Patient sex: F
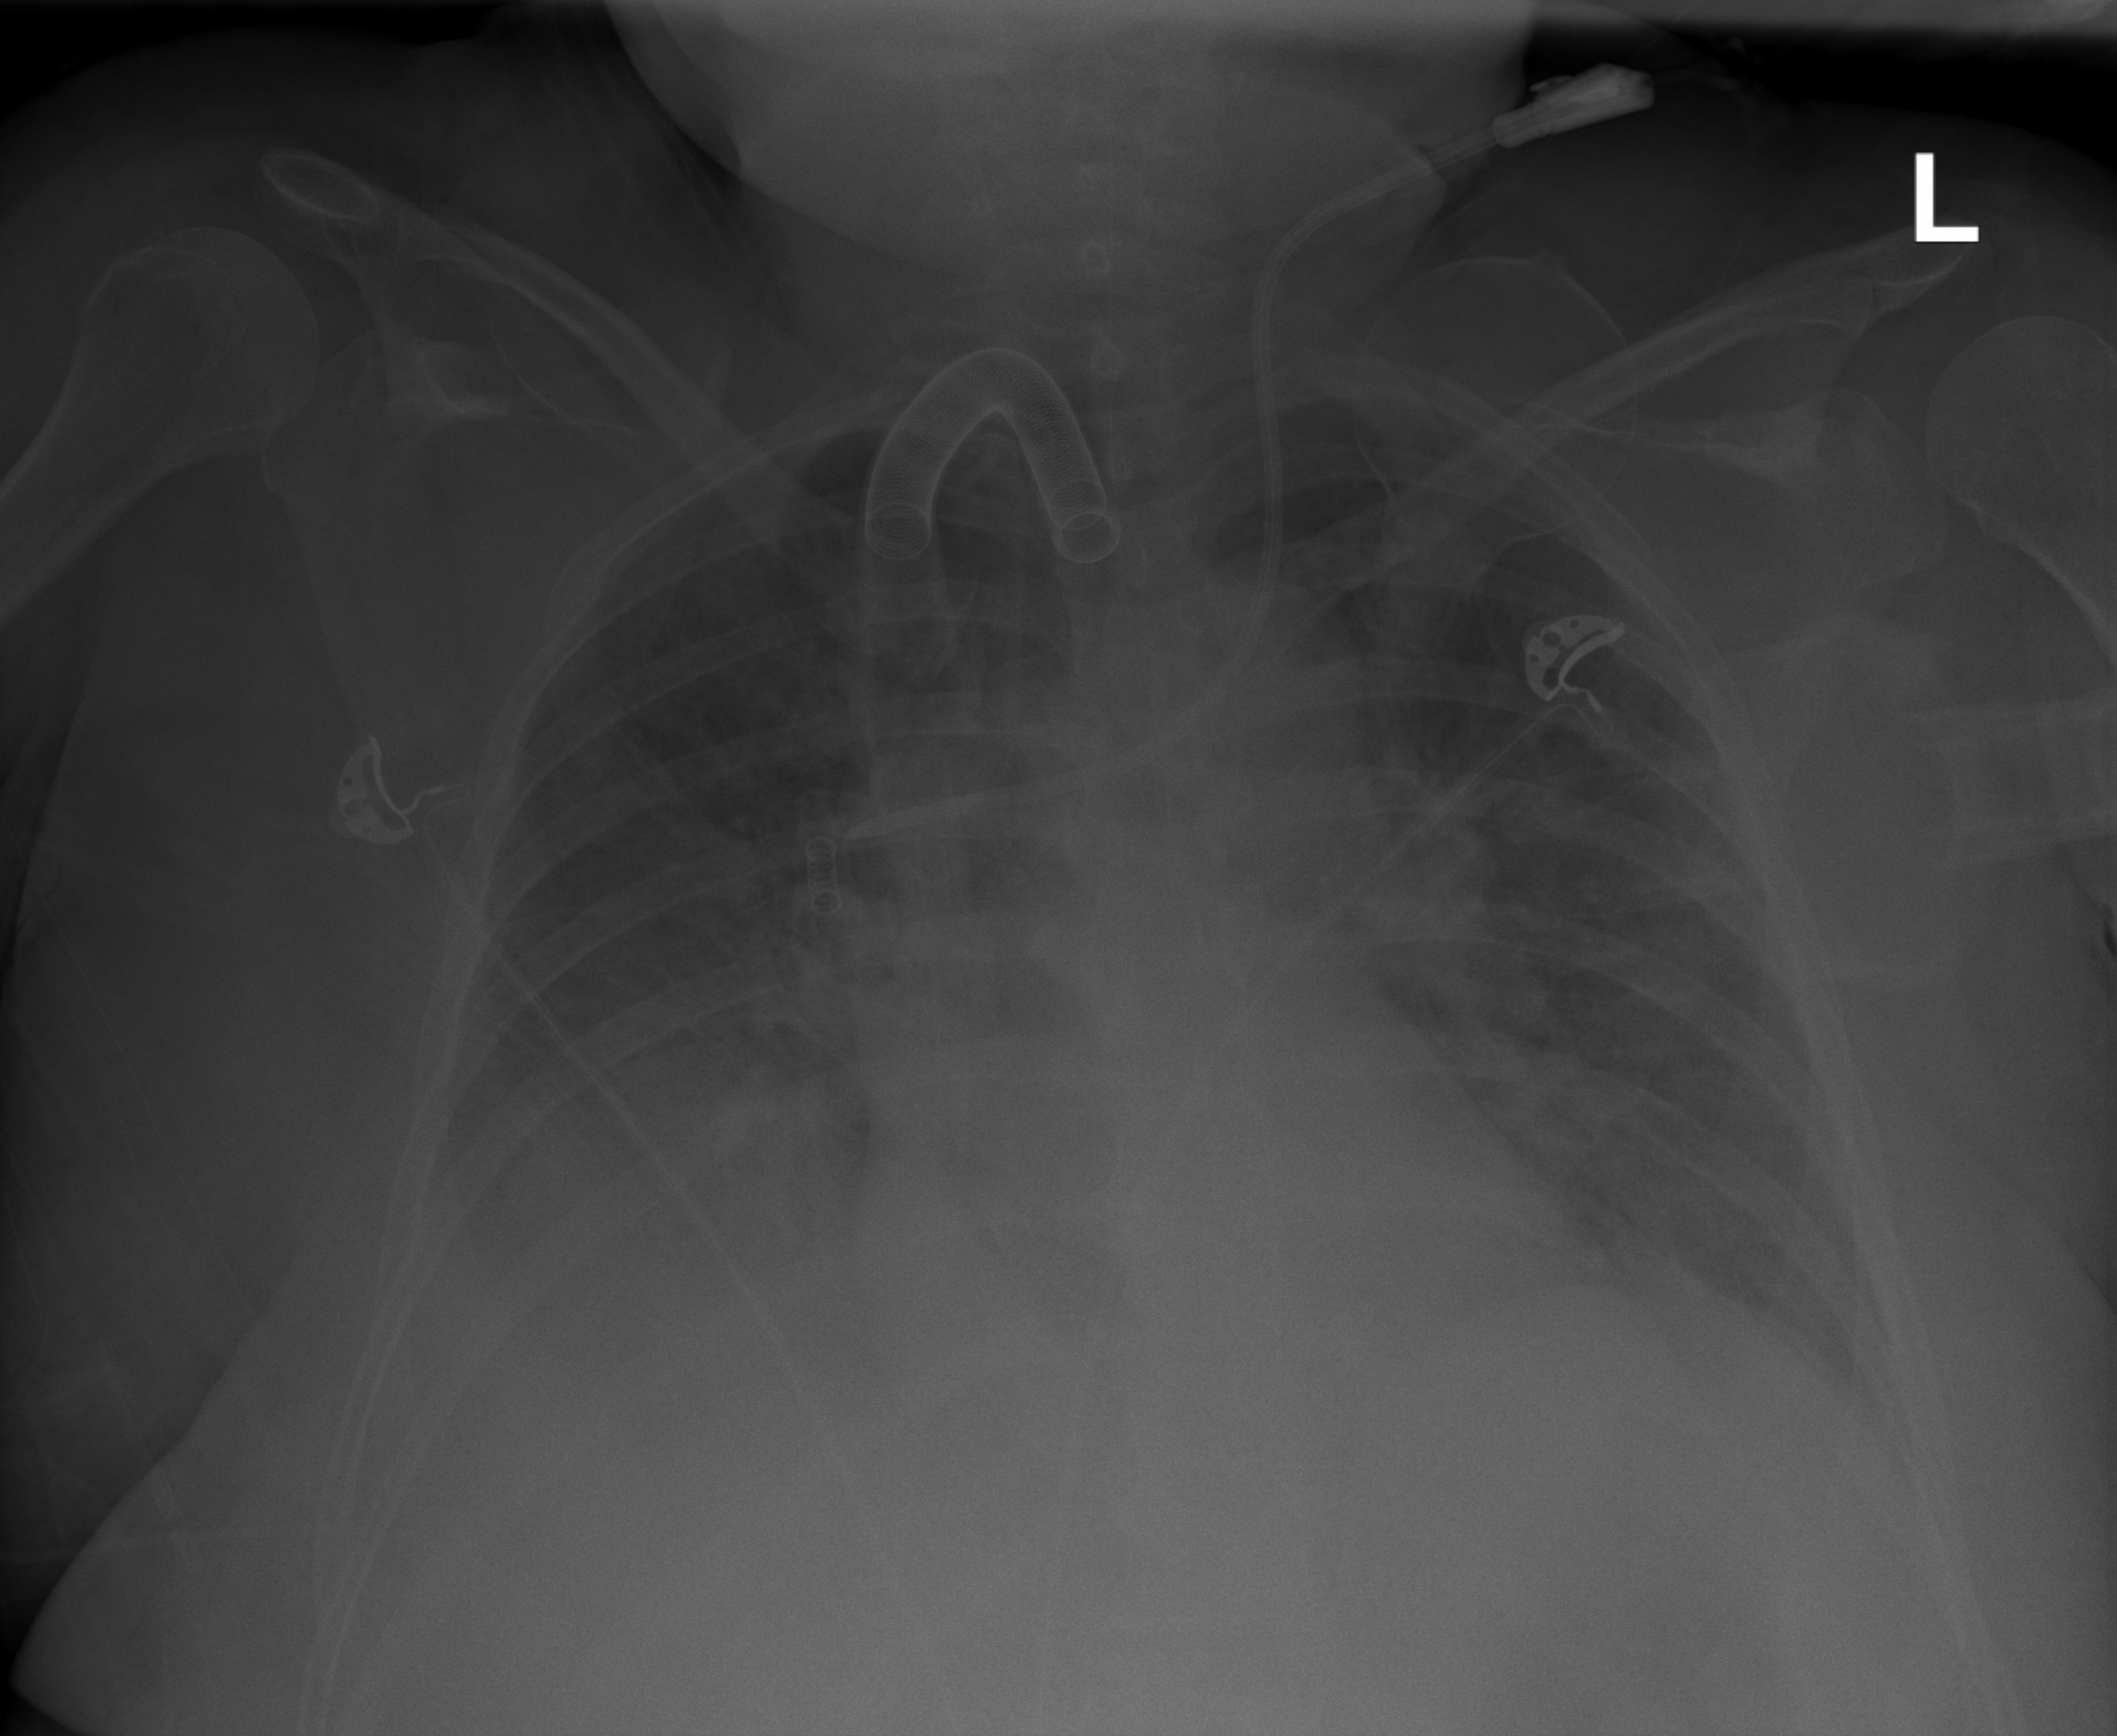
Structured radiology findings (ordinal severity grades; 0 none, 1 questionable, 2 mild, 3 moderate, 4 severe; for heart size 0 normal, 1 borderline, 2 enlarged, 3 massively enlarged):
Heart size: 1
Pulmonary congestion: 2
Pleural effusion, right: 3
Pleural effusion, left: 2
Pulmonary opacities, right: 2
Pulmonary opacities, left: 2
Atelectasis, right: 3
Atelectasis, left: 2